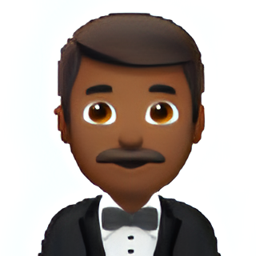
Name: man in tuxedo
Emoji: 🤵🏾
Group: People & Body
Sub-group: person-role